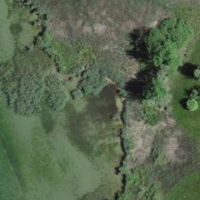
EUNIS habitat code: 21
Species observed at this site:
Anser anser